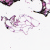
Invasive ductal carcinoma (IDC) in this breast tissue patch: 0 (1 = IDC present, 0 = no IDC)